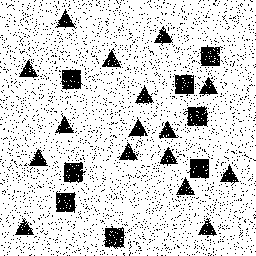
Squares: 8
Triangles: 16
Stars: 0
Total shapes: 24